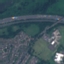
Label: Highway